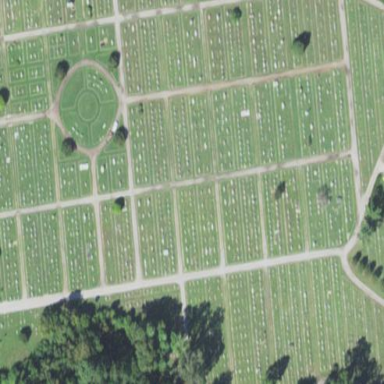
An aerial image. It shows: Cemetery.